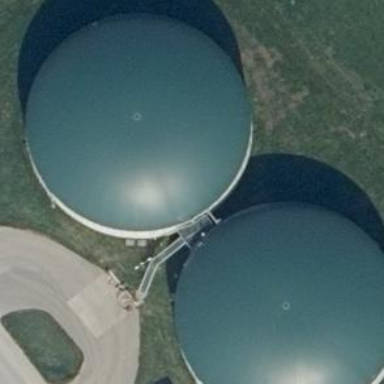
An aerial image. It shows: Storage tank that is man-made.